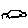
Label: car